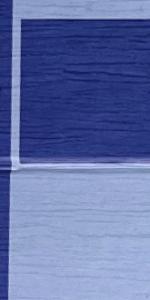
Label: Empty